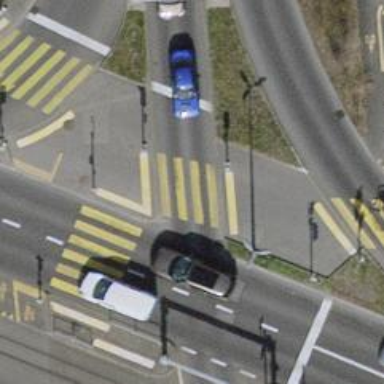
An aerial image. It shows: Crossing with traffic signals.